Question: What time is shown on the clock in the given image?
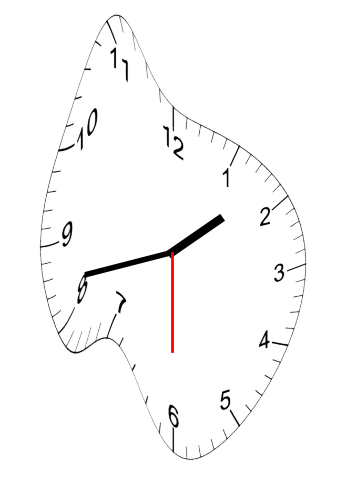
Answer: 01:42:30